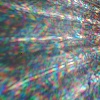
Label: sunburn